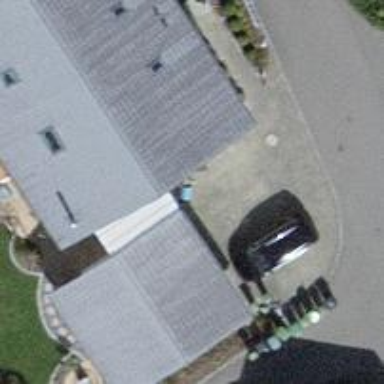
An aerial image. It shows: Garage.